Question: System.Core shows as missing in References. I removed and tried to add it again but I can't see System.Core in the list of default assemblies. It complains about this for Linq.
This project compiled OK with the prior VS version, but fails with VS 2013. Is this moved or how else would I miss this DLL?

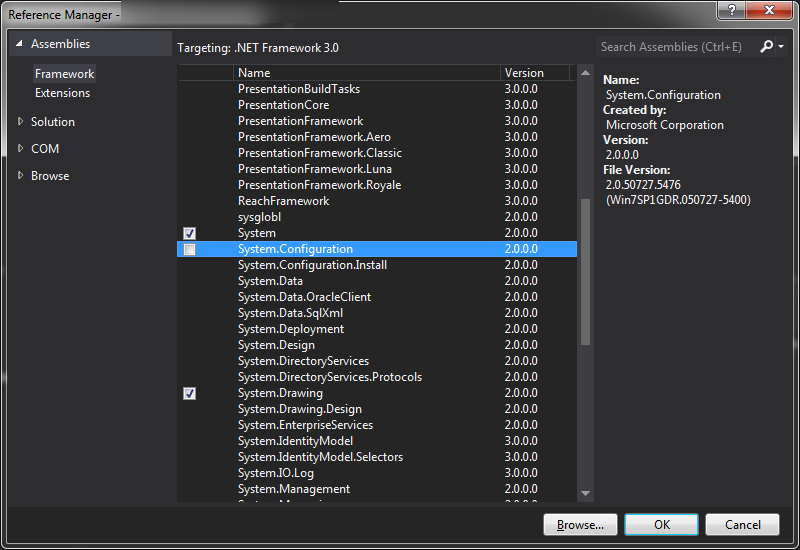
Answer: 'System.Core' was added with .NET 3.5.